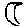
Label: moon